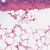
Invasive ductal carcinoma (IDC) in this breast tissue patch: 0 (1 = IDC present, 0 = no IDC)